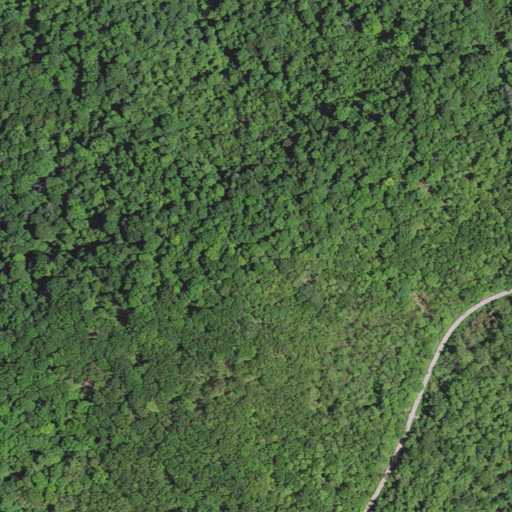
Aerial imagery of mountain in Kentucky named Ryans Creek Mountain containing deciduous forest, mixed forest, and open development